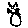
Label: cat